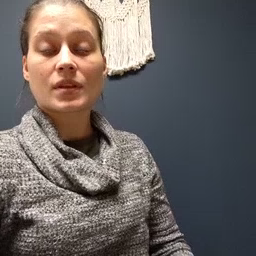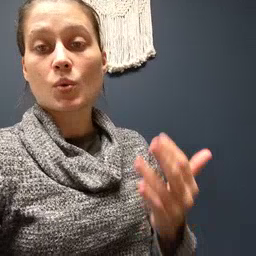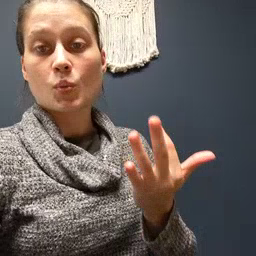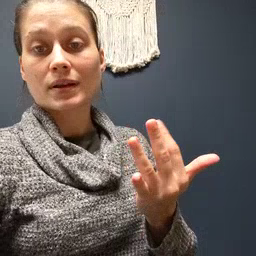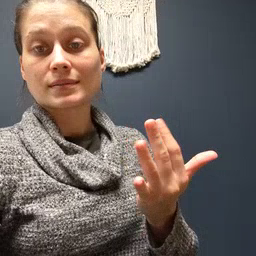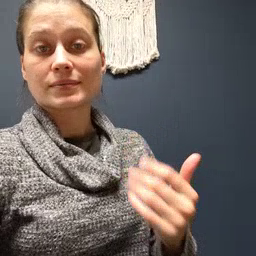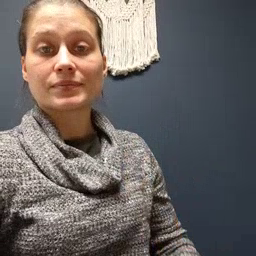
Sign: wait